Question: I've a UINavigationController and in the picture you can see a UIViewController added to it.
Now, I would like to customize the top bar of the UINavigationController with the content of the current visible UIViewController. More in particular, I would like:
1. add the title
2. customize "back" button text
Should I use self.navigationController method from the current UINavigationController ? If so, what are the next steps ?
Thanks

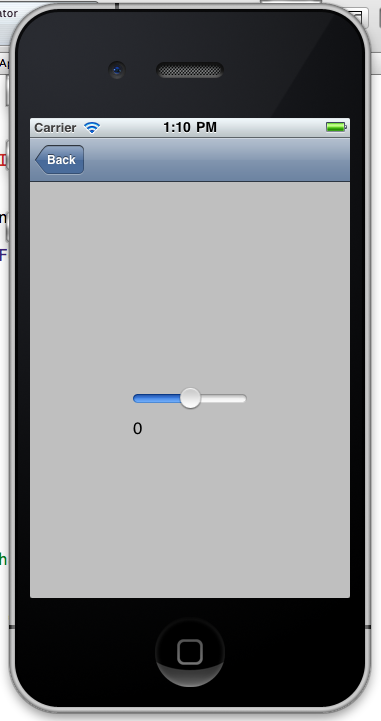
Answer: You can set the Title with:
'''
[[self navigationItem] setTitle:@"title text"];
'''
You can change the backbuttontext in the InterfaceBuilder or:
'''
[[[self navigationItem] backBarButtonItem] setTitle:@"back button text"];
'''
But remember that the backBarButtonItem comes from the previous ViewController so you have to set it there. Alternatively the title is set from the previous view.